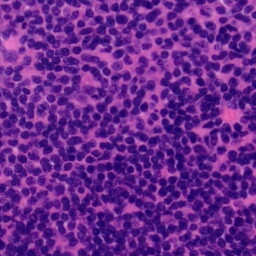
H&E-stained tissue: Tonsil